Field crop: maize
Growth stage: 2
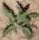
Species: atriplex